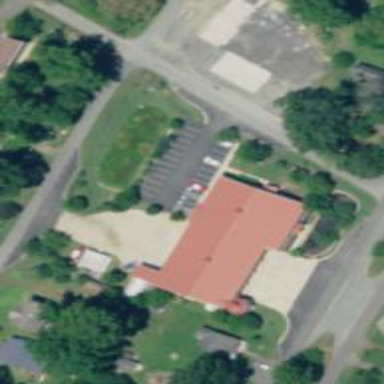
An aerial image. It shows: Fire station building that serves as amenity for the community.